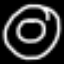
Label: donut